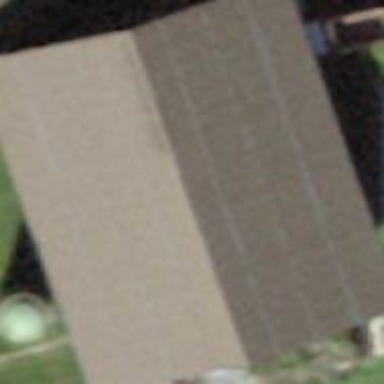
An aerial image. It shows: Cowshed building.